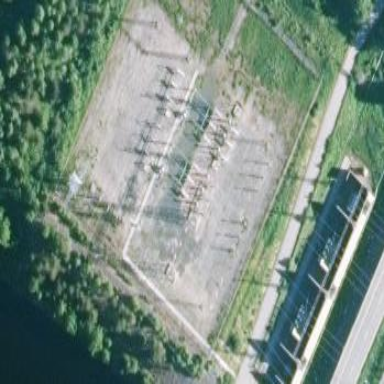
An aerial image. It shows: Distribution-level power substation.